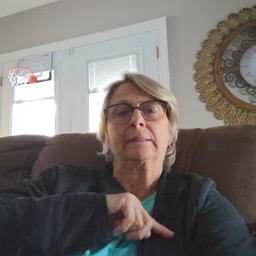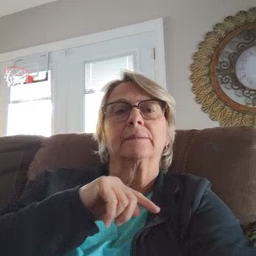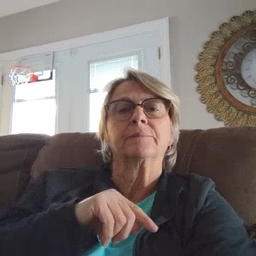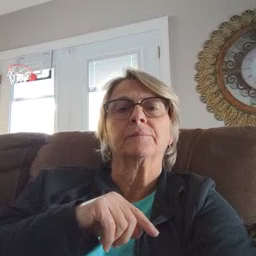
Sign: weus